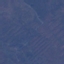
Land use / land cover: HerbaceousVegetation